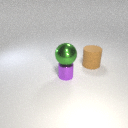
small purple metal cylinder below large green metal sphere